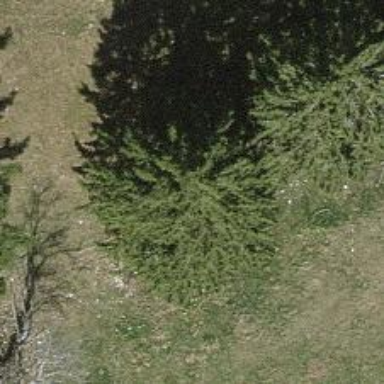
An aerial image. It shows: Needle-leaved tree in its natural environment.